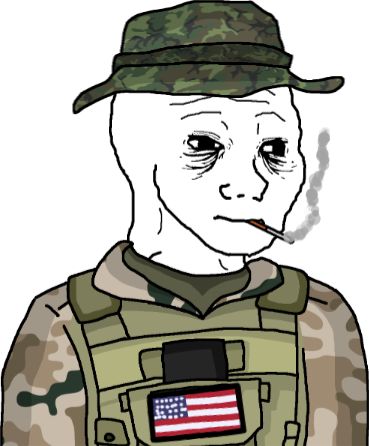
Label: 5_Doomer